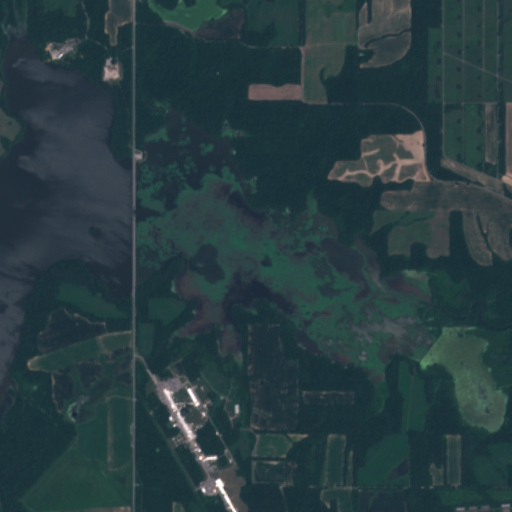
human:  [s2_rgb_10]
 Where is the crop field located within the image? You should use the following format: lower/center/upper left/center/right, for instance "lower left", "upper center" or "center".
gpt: The crop field is located in the lower left of the image.
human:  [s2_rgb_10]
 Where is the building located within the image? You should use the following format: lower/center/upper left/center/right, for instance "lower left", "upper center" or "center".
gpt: The building is located in the lower of the image.
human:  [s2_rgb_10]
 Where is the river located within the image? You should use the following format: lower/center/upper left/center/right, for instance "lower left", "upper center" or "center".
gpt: The river is located in the upper left of the image.
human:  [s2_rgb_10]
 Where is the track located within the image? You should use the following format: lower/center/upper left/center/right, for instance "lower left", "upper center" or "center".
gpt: There is no track in the image.